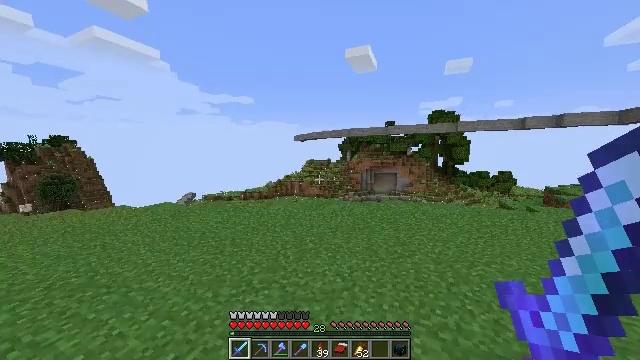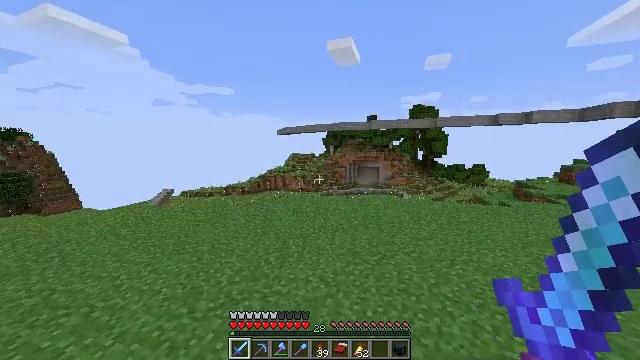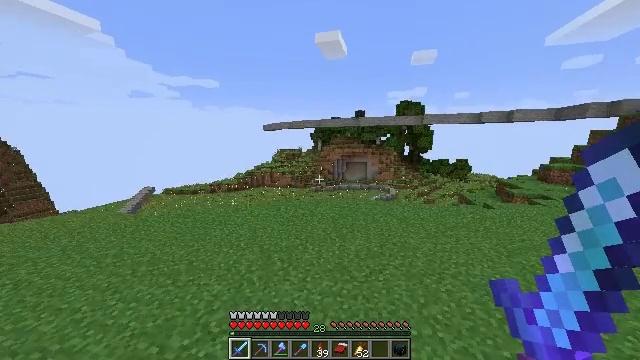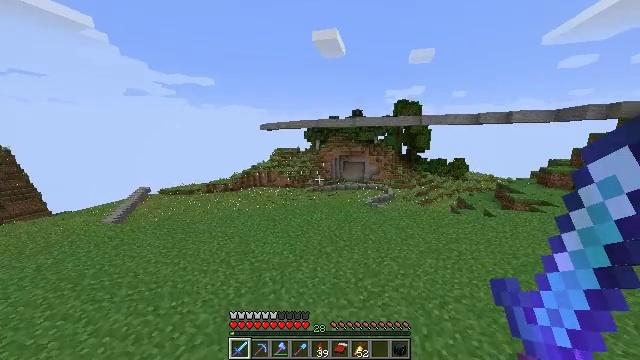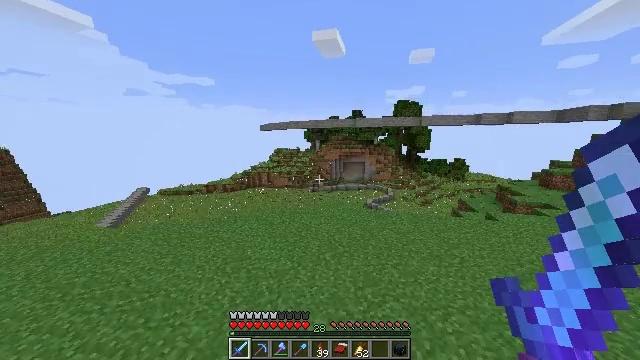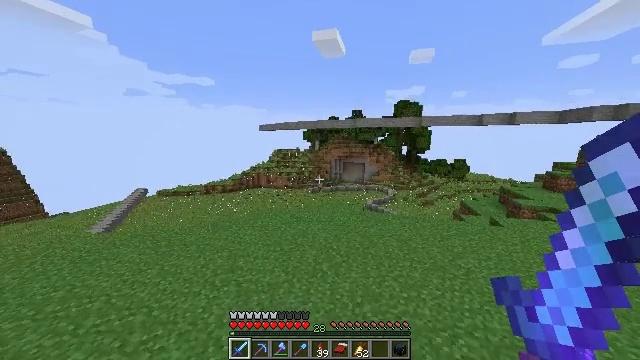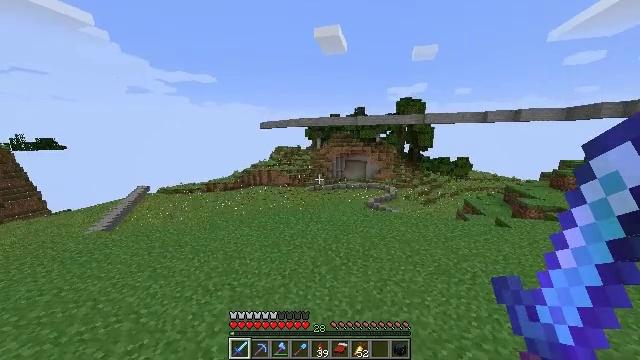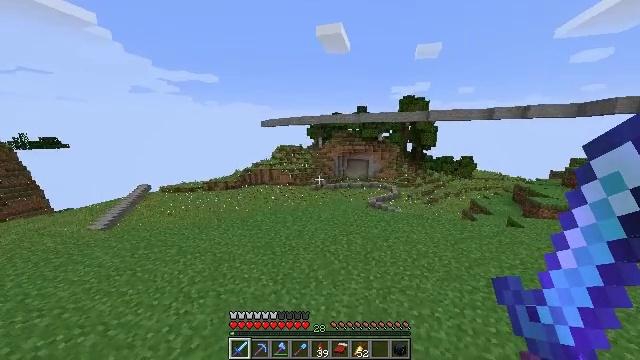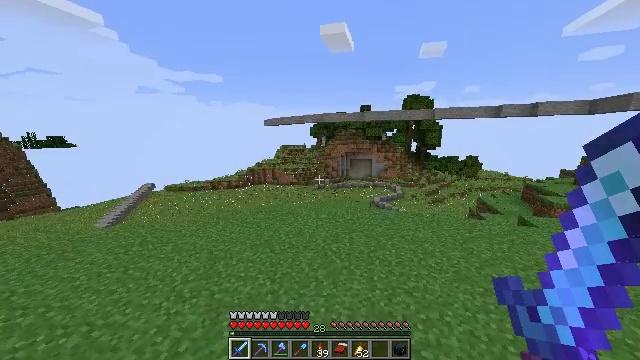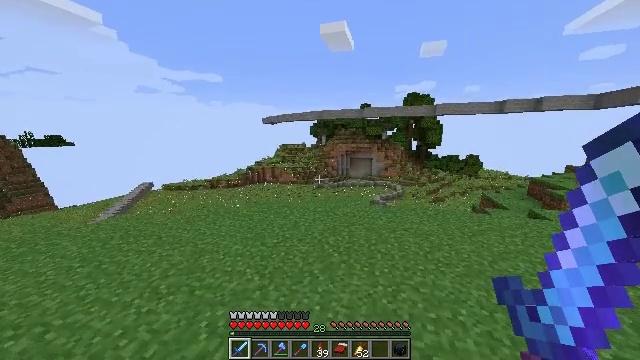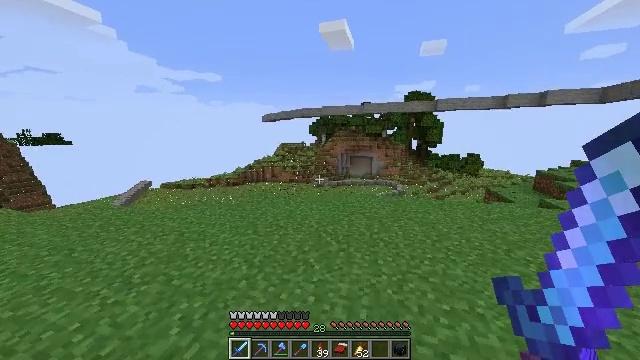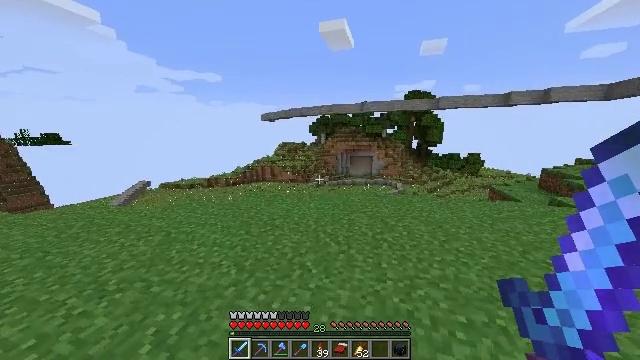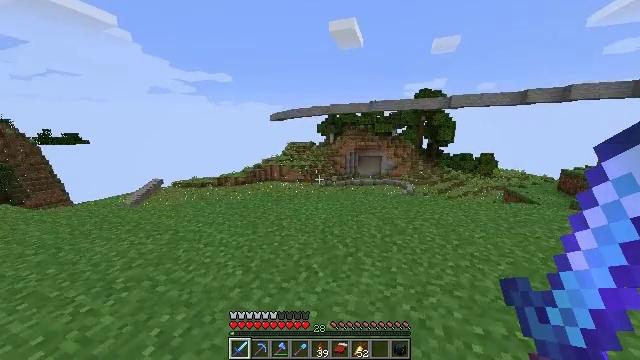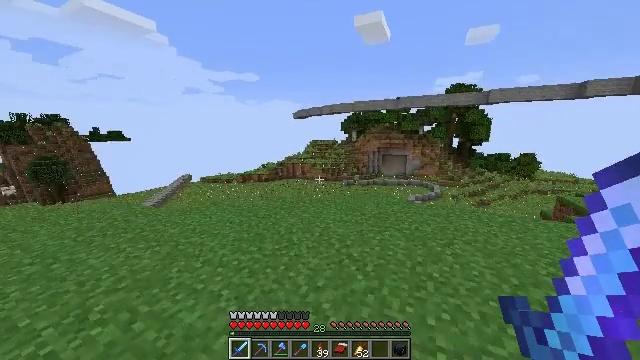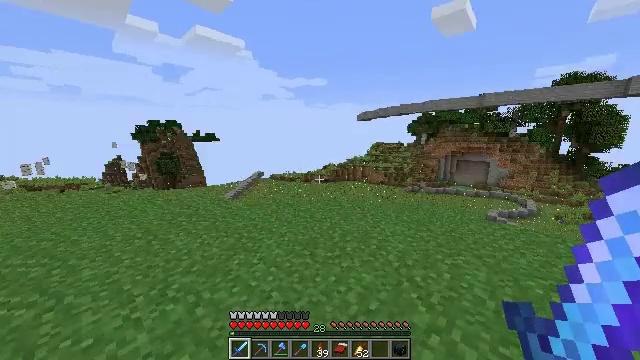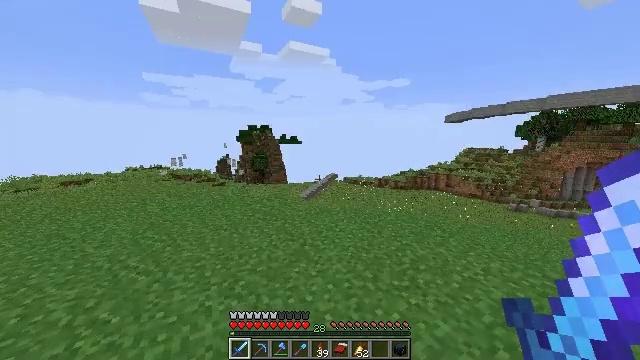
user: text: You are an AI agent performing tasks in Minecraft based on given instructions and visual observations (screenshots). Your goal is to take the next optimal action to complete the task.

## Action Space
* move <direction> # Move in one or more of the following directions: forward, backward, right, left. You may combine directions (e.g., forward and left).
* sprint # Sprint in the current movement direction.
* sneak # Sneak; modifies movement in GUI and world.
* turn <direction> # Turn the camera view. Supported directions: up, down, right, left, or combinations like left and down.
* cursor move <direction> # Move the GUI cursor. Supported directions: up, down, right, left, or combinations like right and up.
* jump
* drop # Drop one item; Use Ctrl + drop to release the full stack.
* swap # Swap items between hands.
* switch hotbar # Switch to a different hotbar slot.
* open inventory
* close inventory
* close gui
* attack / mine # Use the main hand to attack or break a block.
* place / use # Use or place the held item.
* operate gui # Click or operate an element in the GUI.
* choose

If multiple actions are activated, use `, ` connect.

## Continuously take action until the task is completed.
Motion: motion action
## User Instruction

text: Kill enemies.
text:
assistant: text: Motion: move forward and move right, sprint, turn right and down, jump
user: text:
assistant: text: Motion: move forward and move right, sprint, turn right and down, jump
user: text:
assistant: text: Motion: move forward and move right, sprint, jump
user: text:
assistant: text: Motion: move forward and move right, sprint, jump
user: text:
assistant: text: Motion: move forward and move right, sprint, jump
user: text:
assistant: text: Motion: move forward, sprint, jump
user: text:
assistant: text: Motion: move forward, sprint, jump
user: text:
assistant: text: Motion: move forward, sprint, jump
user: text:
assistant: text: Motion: move forward, sprint, jump
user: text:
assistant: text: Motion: move forward, sprint, jump
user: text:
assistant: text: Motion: move forward, sprint
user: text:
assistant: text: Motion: move forward, sprint, turn left
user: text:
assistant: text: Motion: move forward, sprint, turn left
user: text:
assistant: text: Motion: move forward, sprint, turn left
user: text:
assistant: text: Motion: move forward, sprint, turn left, jump
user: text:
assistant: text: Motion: move forward, sprint, jump
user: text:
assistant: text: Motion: move forward, sprint, jump
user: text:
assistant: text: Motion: move forward, sprint, jump
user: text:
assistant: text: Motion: move forward, sprint, turn right
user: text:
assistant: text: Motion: move forward, sprint, turn right and down
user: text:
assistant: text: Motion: move forward, sprint, turn right
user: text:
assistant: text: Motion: move forward, sprint, turn right
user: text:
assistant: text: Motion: turn right
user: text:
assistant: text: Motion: turn right
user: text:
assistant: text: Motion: turn right
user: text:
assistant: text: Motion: move back and move left, turn right
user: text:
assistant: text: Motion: move back and move left, turn right
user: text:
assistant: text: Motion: move back and move left, turn right
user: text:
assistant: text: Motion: move back and move left
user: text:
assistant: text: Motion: move back and move left